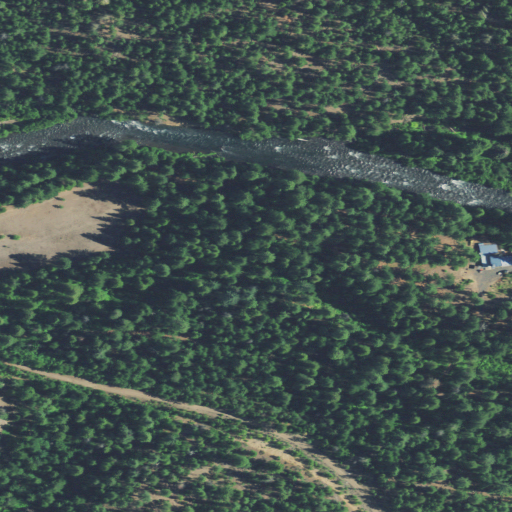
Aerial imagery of valley in Oregon named Hubbards Draw containing evergreen forest, shrub, open water, and low intensity development